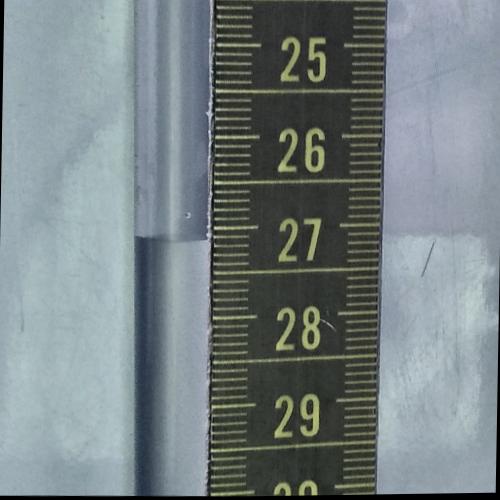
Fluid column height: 27.1 cm